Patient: sex F, age 76
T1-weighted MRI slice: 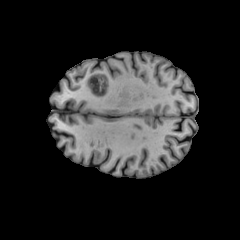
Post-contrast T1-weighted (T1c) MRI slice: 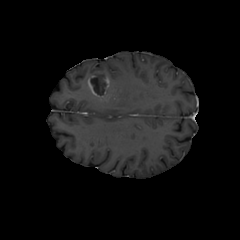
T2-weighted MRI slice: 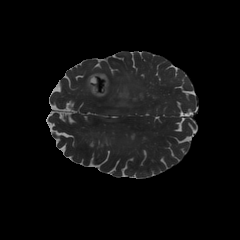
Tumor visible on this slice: yes
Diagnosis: Glioblastoma, IDH-wildtype
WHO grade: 4